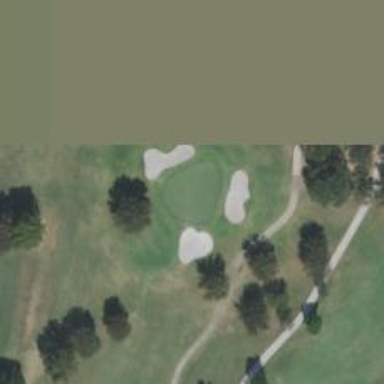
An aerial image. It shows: Golf hole.